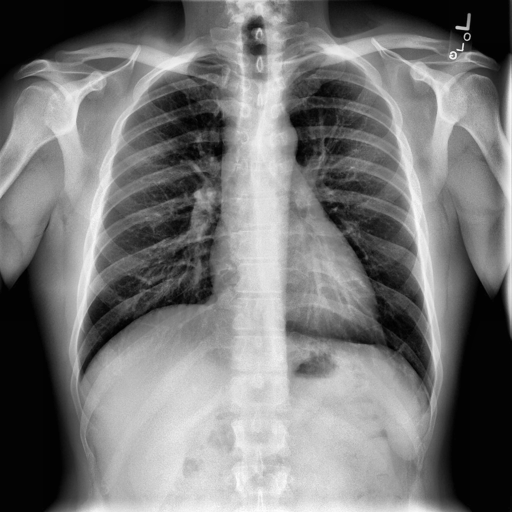
Finding: NORMAL